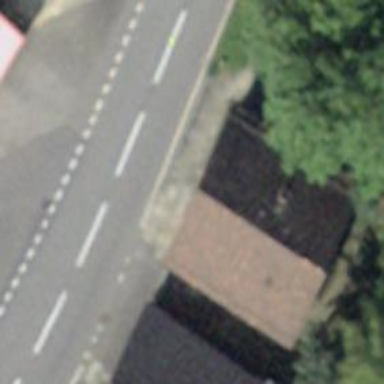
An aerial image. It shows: Bus stop with platform for public transport.